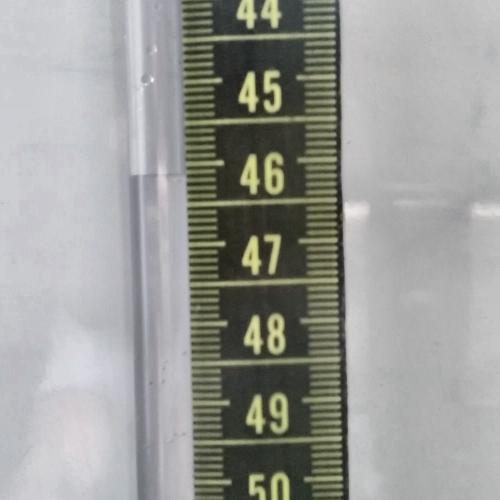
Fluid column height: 46.1 cm